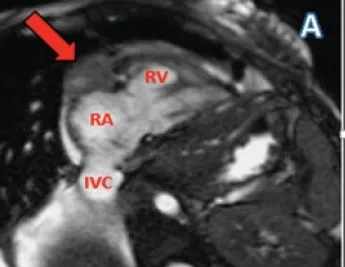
(a) Cardiac MRI of the patient with cine RV-2 chamber view showing the pericardial mass encasing the right atrioventricular groove (AV) groove (solid red arrow). Labelled RA: Right atrium; RV: Right ventricle; IVC: Inferior vena cava.
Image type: radiology (mri)